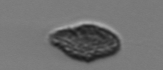
Label: Pseudochattonella_farcimen